Question: I am quite new to Java. I decided to code tic-tac-toe as practice (from scratch).
Anyway, I am trying to have the 'JLabel label' change when I click; going from 1, then 2, etc. Eventually, it will change to something other than numbers. But, for now, it works for a test.
The 'System.out.println("Number of clicks: " + mouseIn);' works fine, and produces the output I want. A picture of the console and JFrame/JPanel/JLabel can be seen here:

(The little 1 in the JFrame is the JLabel. I want to match what is output in the console.
I have googled, and searched, and tried everything I know (which ain't much!) and I can't get the dang thing to work...I'm just asking for some guidance. Main method just includes building of JFrame/Panel.
Code below:
From the main class, called (namone.java [named it this for my own reasons]):
'''
public void run(JPanel p) //Takes panel from main method {
for(int i = 0; i < ticList.length; i++){
ticList[i] = new JButton(buttonText); //For every position in
//ticList[], create a JButton object
p.add(ticList[i]);
ticList[i].setPreferredSize(new Dimension(140,140));
ticList[i].addMouseListener(mouse); //Load mouseListner
}
//Set mouseIn to click value in MouseEvents Class
int mouseIn = mouse.getClicks();
//Set text value to text value in MouseEvents class
text = mouse.getText();
//Output...
System.out.println("Number of clicks: " + mouseIn); //For testing
String mouse = Integer.toString(mouseIn); //Convert mouseIn value (from MouseEvents.java) to mouse
JLabel label = new JLabel(); //New JLabel
p.add(label); //Add label to screen
label.setText(mouse); //Set the text of the label to value of mouse
System.out.println(mouse); //For testing
//So I can see if it's working (clicks wise)
}
'''
And then the code from my MouseEvents.java class:
'''
public class MouseEvents extends namone implements MouseListener {
int clicks = 1;
String text = "first"; //For testing purposes
public namone game = new namone();
public int getClicks(){
return clicks;
}
public String getText(){
return text;
}
public int intToString(){
Integer.toString(clicks);
return clicks;
}
@Override
public void mouseClicked(MouseEvent e) {
clicks++;
intToString();
JPanel p = new JPanel();
text = "" + clicks;
game.run(p);
}
'''
As I said. I am very new to Java and I'm trying to learn how to develop applications with it. I'm sure it's caused by my own ignorance.
Thanks.
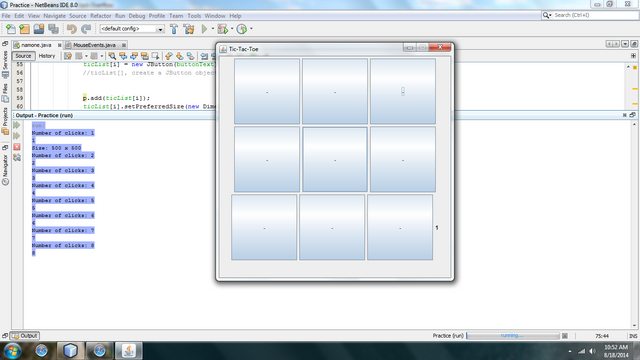
Answer: Assuming that 'mouse' is of type MouseEvents that you write, one possibility is that you need to pass 'mouse.getText()' to your call to 'label.setText(.)'.
Regardless, the way you set up your game is a bit strange to me. What is the reason to create a brand new 'JPanel' every time someone clicks? Why not maintain the original JPanel and update it instead. I personally would attach a custom ActionListener to each JButton that runs some code everytime the button is clicked. If this ActionListener is an inner class, it can also view variables in the scope that the JButton is defined.